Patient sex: M
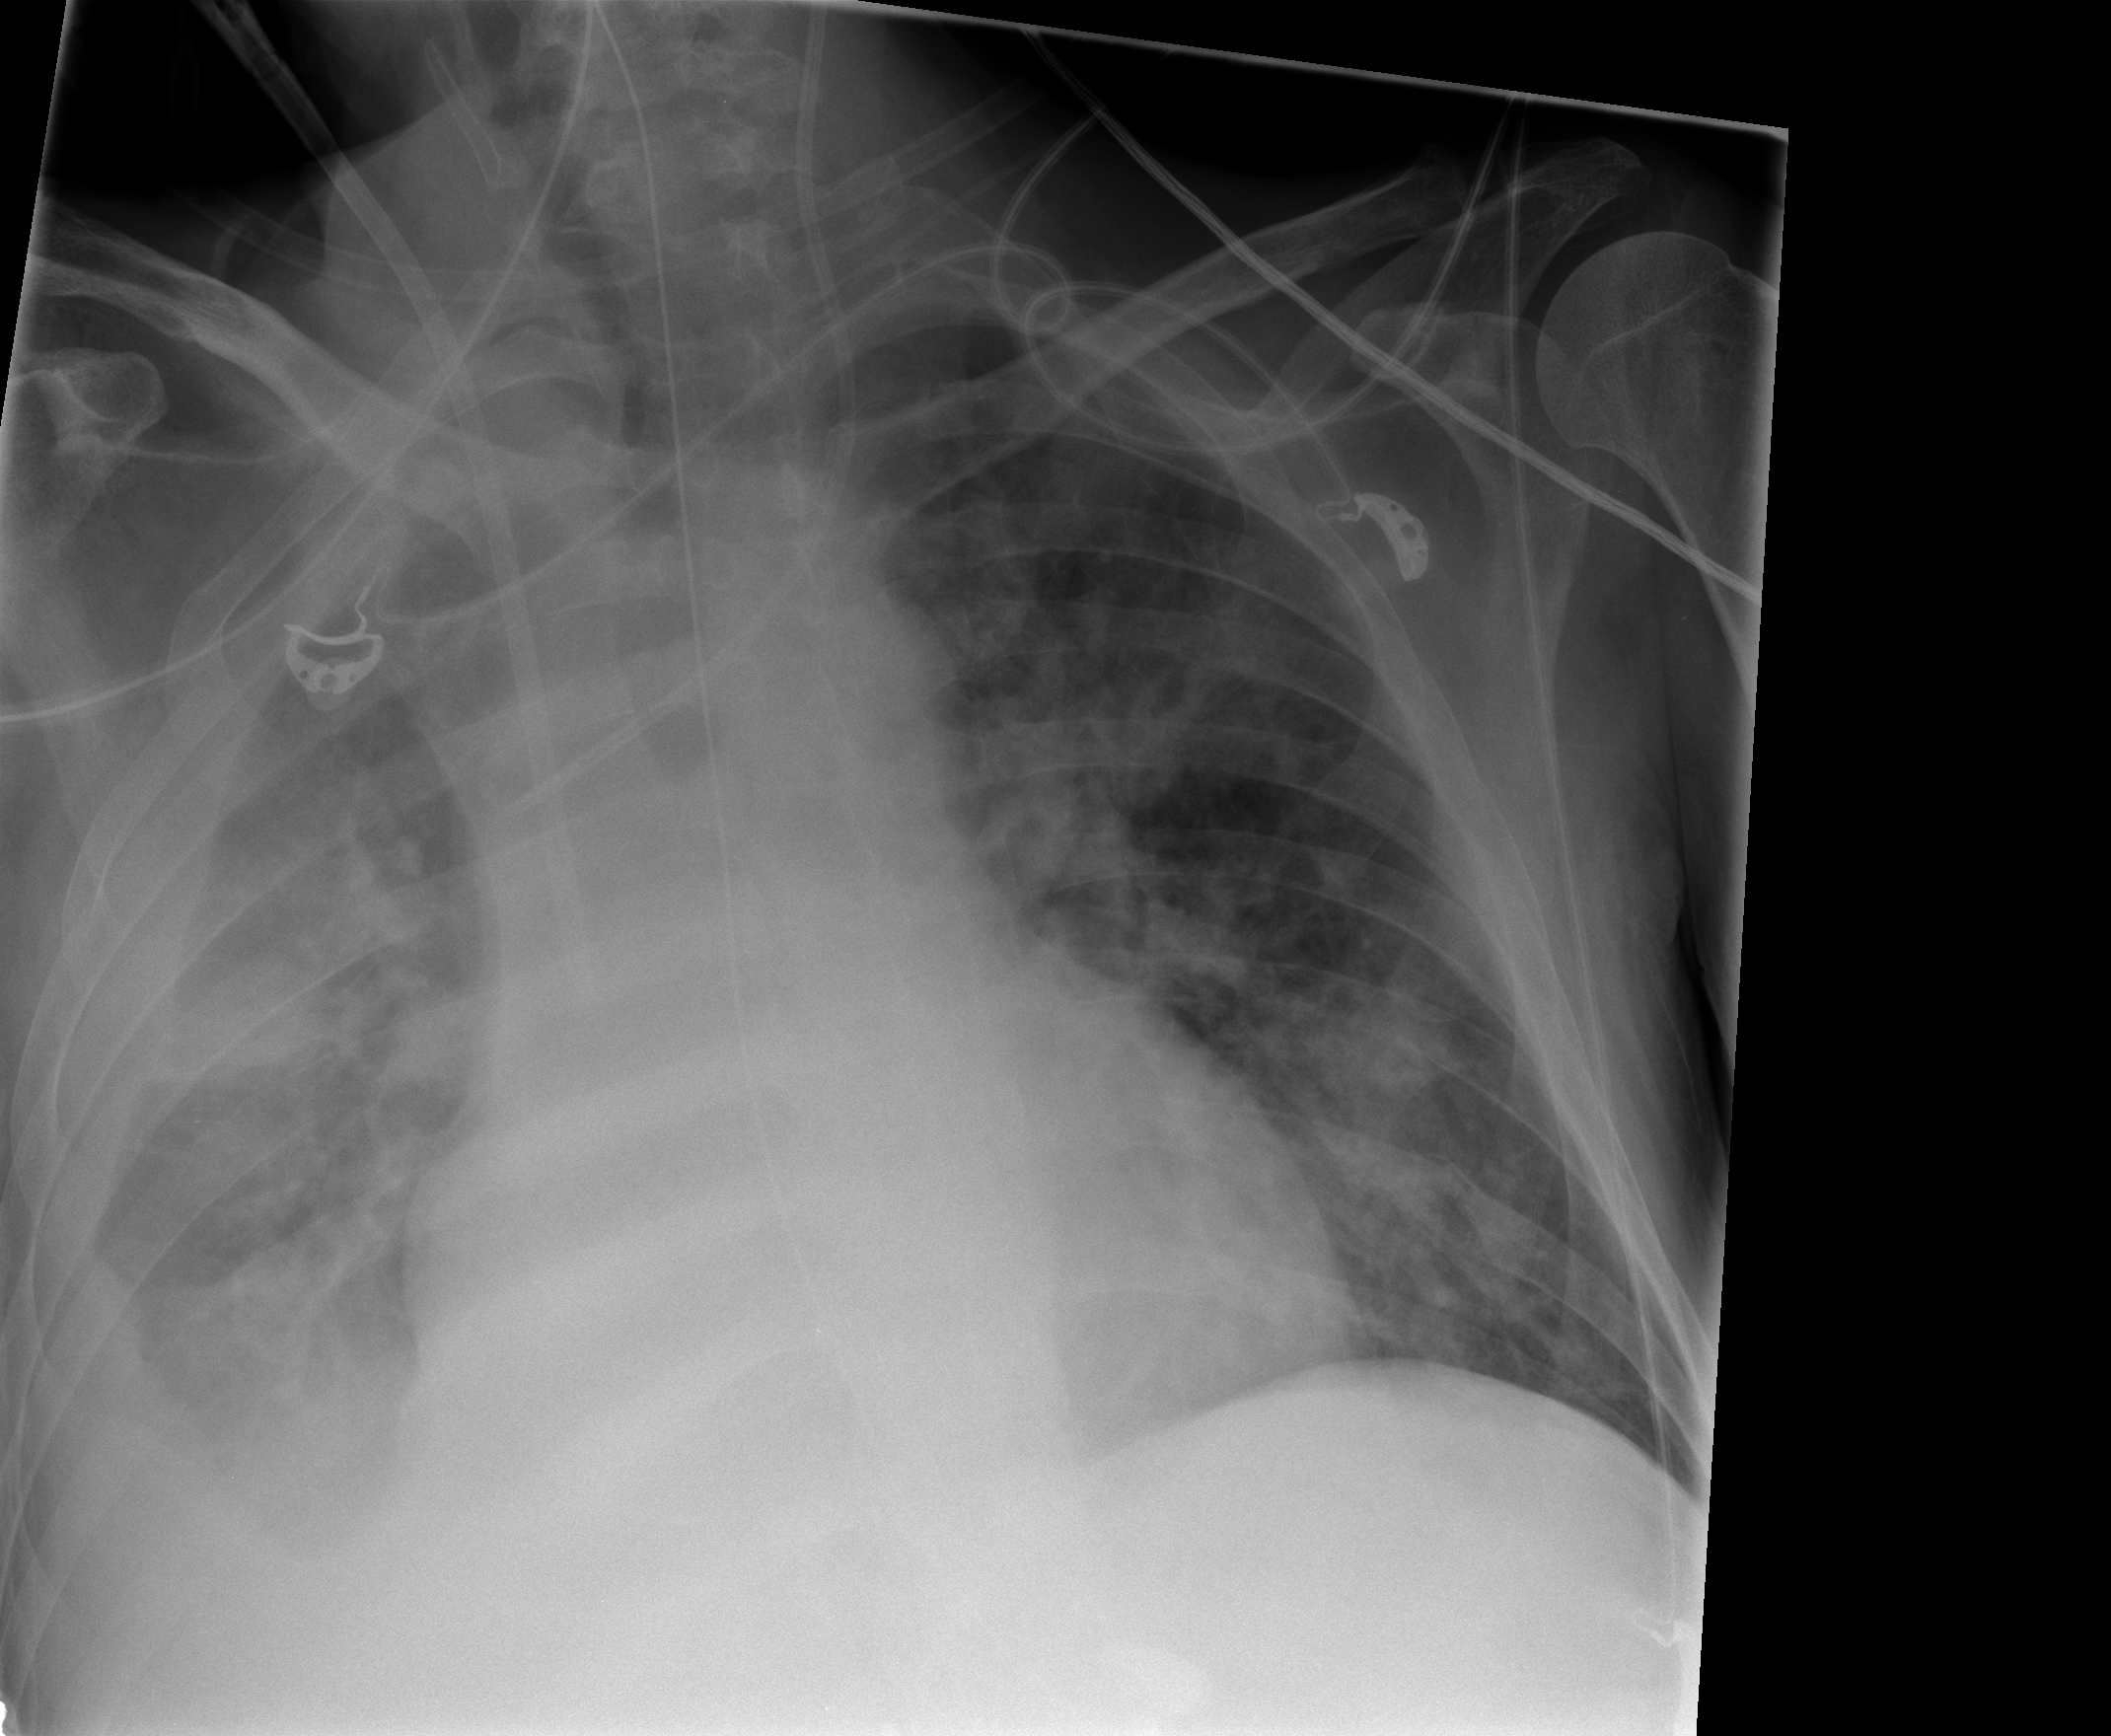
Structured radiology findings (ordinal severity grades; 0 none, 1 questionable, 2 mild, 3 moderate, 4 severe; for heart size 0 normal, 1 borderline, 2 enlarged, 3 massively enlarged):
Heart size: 2
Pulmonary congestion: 2
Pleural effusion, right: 3
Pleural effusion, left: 0
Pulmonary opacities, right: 2
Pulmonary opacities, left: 2
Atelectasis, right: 2
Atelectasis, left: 0